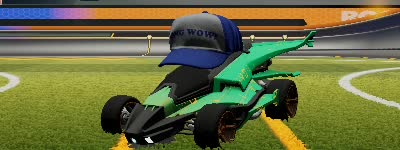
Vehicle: aftershock